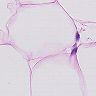
Metastatic tissue present: no